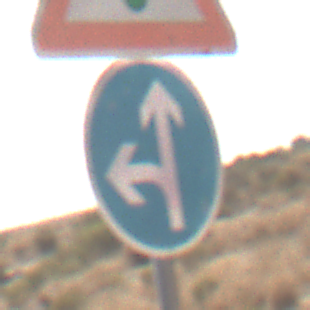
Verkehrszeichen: VorgeschriebeneFahrtrichtungGeradeausOderLinks
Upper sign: Lichtzeichenanlage
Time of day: Midday
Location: Outdoor (Nature)
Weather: PartlyCloudy
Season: NotSpecified
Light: Natural